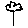
Label: flower